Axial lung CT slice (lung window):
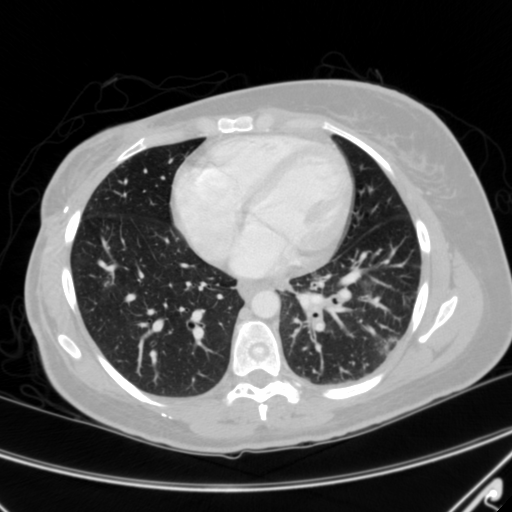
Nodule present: no